Question: I'm new to swing, and I suspect the issue has something to do with the BoxLayout. I'm trying to make a series of textfields and labels be one after the other on top of a frame. This is my code:
'''
public static void main(String[] args) {
JFrame frame = new JFrame("New Message");
frame.setSize(100, 100);
frame.setDefaultCloseOperation(JFrame.EXIT_ON_CLOSE);
JTextArea textArea = new JTextArea();
frame.add(textArea, BorderLayout.CENTER);
JPanel list = new JPanel();
list.setLayout(new BoxLayout(list, BoxLayout.Y_AXIS));
frame.add(list, BorderLayout.NORTH);
String[] labels = {"To: ", "Cc: ", "Bcc: ", "Subject: "};
for (int i = 0; i < labels.length; i++) {
JLabel l = new JLabel(labels[i]);
JTextField f = new JTextField();
JPanel p = new JPanel();
p.add(l, BorderLayout.WEST);
p.add(f, BorderLayout.CENTER);
list.add(p);
}
frame.pack();
frame.setVisible(true);
}
'''
This is the result:

What I want is the To, Cc, Bcc and Subject to be all the way on the left and the TextField to take up the rest of the space.
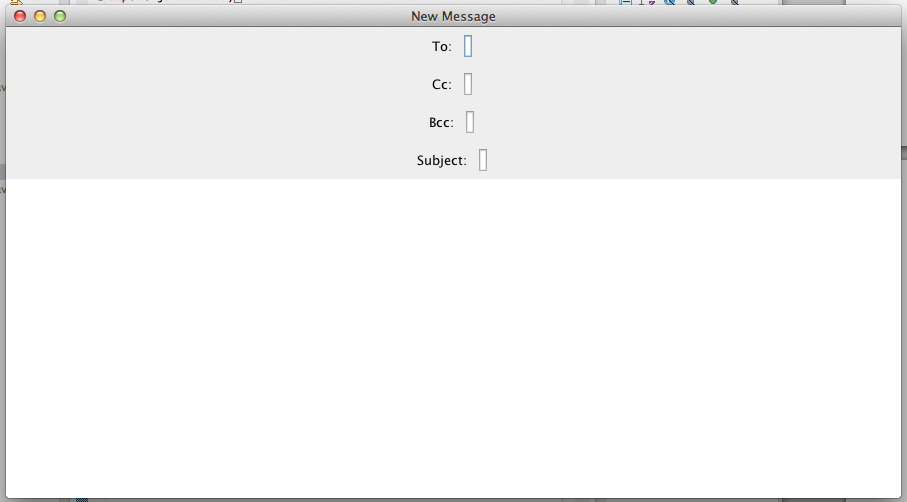
Answer: Few side-notes:
- 'SwingUtilities.invokeLater'- 'JTextField''JTextArea'- 'setSize()''pack()''setSize()/setLocation/setBounds()'
'GridBagLayout' does a pretty good job here. 'GroupLayout' can work too.
See this example:
'''
import java.awt.BorderLayout;
import java.awt.GridBagConstraints;
import java.awt.GridBagLayout;
import java.awt.Insets;
import javax.swing.JFrame;
import javax.swing.JLabel;
import javax.swing.JPanel;
import javax.swing.JScrollPane;
import javax.swing.JTextArea;
import javax.swing.JTextField;
import javax.swing.SwingUtilities;
public class Mail {
protected void initUI() {
JFrame frame = new JFrame("New Message");
frame.setDefaultCloseOperation(JFrame.EXIT_ON_CLOSE);
JPanel list = new JPanel(new GridBagLayout());
frame.add(list, BorderLayout.CENTER);
GridBagConstraints labelGBC = new GridBagConstraints();
labelGBC.insets = new Insets(3, 3, 3, 3); // Put some space between elements for nicer look
labelGBC.anchor = GridBagConstraints.WEST; // Align left within its cell
GridBagConstraints fieldGBC = new GridBagConstraints();
fieldGBC.gridwidth = GridBagConstraints.REMAINDER; // Last element of the row
fieldGBC.weightx = 1.0; // Cell takes up all extra horizontal space
fieldGBC.fill = GridBagConstraints.HORIZONTAL; // Fill the cell horizontally
fieldGBC.insets = new Insets(3, 3, 3, 3); // Put some space between elements for nicer look
String[] labels = { "To: ", "Cc: ", "Bcc: ", "Subject: " };
for (int i = 0; i < labels.length; i++) {
JLabel l = new JLabel(labels[i]);
JTextField f = new JTextField(50);
list.add(l, labelGBC);
list.add(f, fieldGBC);
}
GridBagConstraints taGBC = new GridBagConstraints();
taGBC.gridwidth = 2;
taGBC.weightx = 1.0; // Cell takes up all extra horizontal space
taGBC.weighty = 1.0; // Cell takes up all extra vertical space
taGBC.fill = GridBagConstraints.BOTH; // Fill cell in both direction
taGBC.insets = new Insets(3, 3, 3, 3); // Put some space between elements for nicer look
JTextArea textArea = new JTextArea(10, 80);
list.add(new JScrollPane(textArea), taGBC);
frame.pack();
frame.setVisible(true);
}
public static void main(String[] args) {
SwingUtilities.invokeLater(new Runnable() {
@Override
public void run() {
new Mail().initUI();
}
});
}
}
'''
And the result